Question: This is a screenshot of my db when I execute this query
'''
INSERT INTO Products(CategoryID, TypeID, BarCode, ArtNumber, ProductName, Price, SelfPrice, PriceWithOutAWD, UnitsInStock, Comment)
VALUES('9', '1', '23', '23', 'kut', '20.29', '18.29', '19.10', '23', '19')
'''
it shows such error
> Msg 547, Level 16, State 0, Line 1
The INSERT statement conflicted with the FOREIGN KEY constraint "FK_Products_Type1". The conflict occurred in database "AcidDB", table "dbo.Type", column 'ID'.
The statement has been terminated.

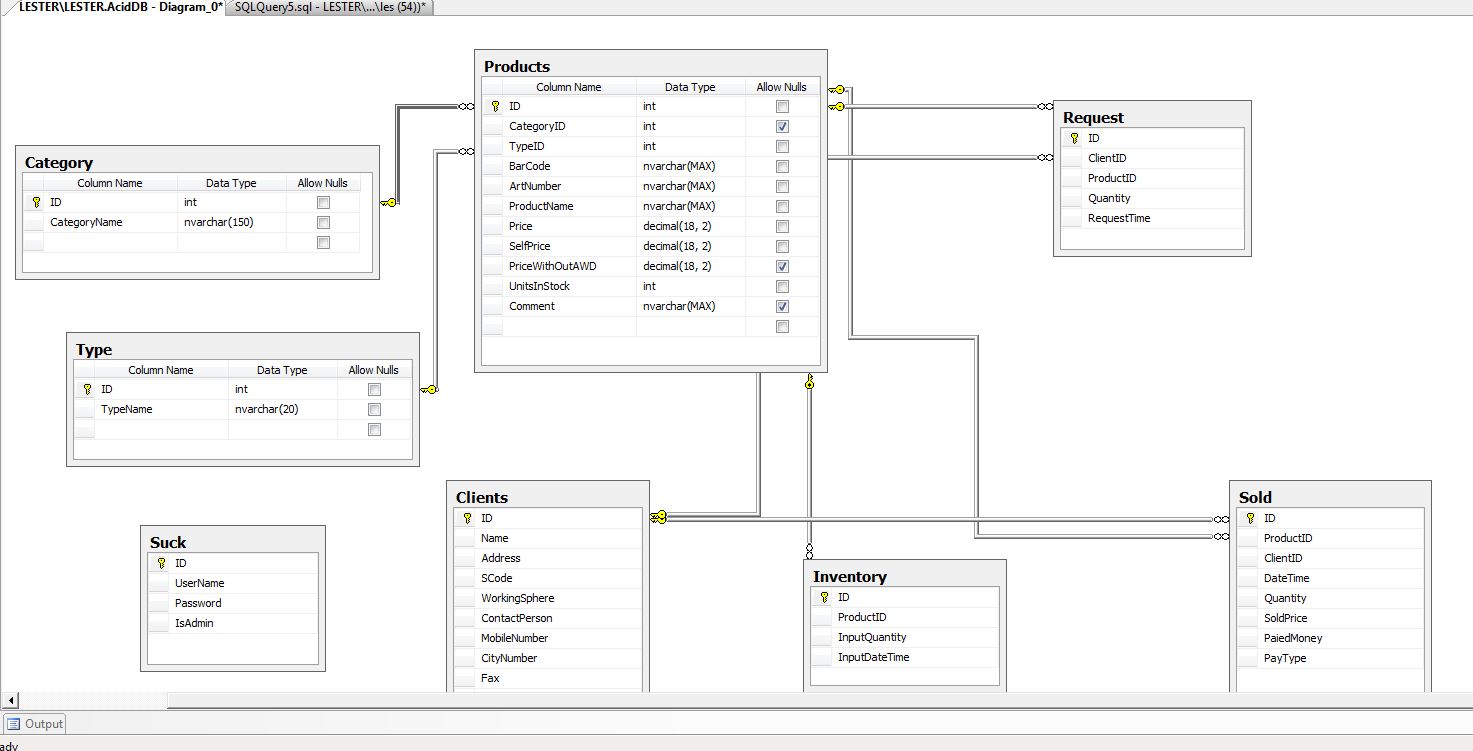
Answer: You're trying to insert a record into Products with a TypeID that doesn't exist in the table Type.
There is not record in the table Type with the ID "1".